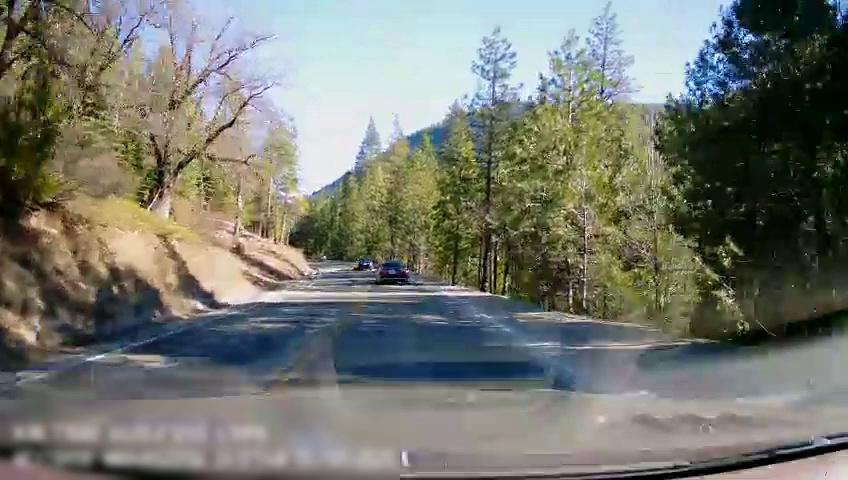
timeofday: Day
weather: Sunny
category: Drivable Space
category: Vehicles | Car
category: Vehicles | Car
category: Lanes | Opposite Lane
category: Lanes | Current Lane